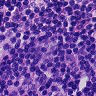
Metastatic tissue present: no